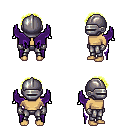
a pixel art fantasy rpg character, male body template, human, tanned skin, purple wings, metal pants, gold curly afro hairstyle, metal helm, metal gloves, four views (front, back, left, right), 2x2 character sprite sheet, small pixel art, hard edges, no anti-aliasing